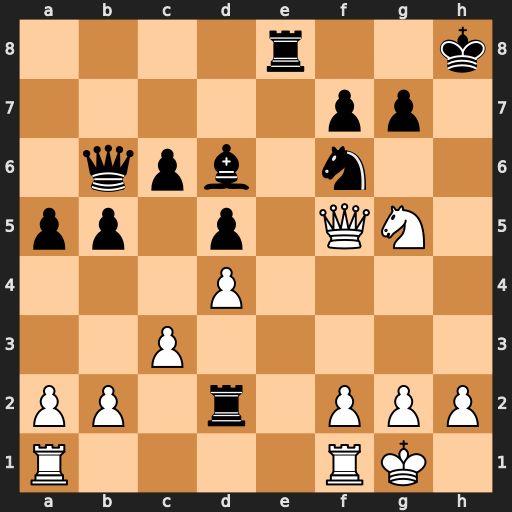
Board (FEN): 4r2k/5pp1/1qpb1n2/pp1p1QN1/3P4/2P5/PP1r1PPP/R4RK1
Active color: w
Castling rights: -
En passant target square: -
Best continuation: Nxf7+ Kg8 Nxd6